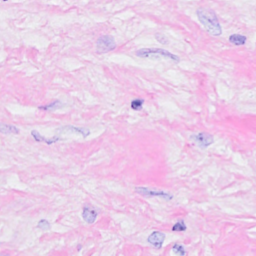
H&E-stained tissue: Breast